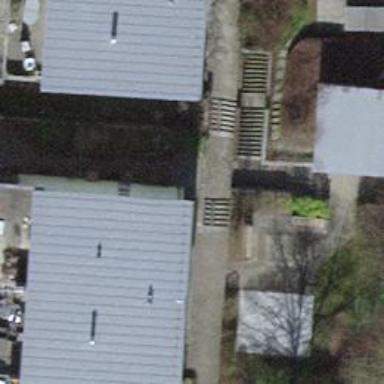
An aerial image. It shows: Set of steps on the road.